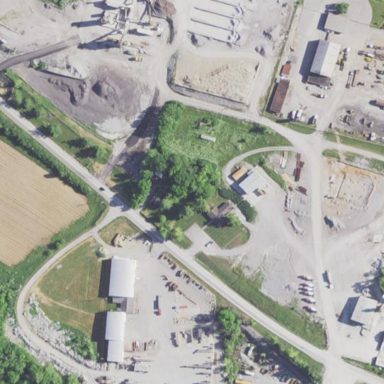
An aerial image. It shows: Industrial area.